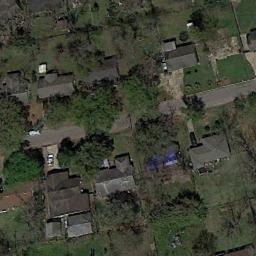
Label: residential